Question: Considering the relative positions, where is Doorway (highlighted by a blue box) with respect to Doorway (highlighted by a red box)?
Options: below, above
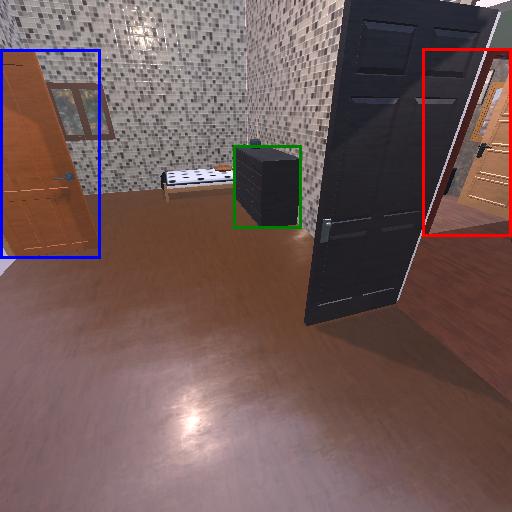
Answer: below